Question: Now I know there are lots of other questions out there with the same problem, however, none of them are crashing at the point mine is.
'''
public func tableView(_ tableView: UITableView, cellForRowAt indexPath: IndexPath) -> UITableViewCell {
let cell = tableView.dequeueReusableCell(withIdentifier: "customCell") as! CustomTableViewCell
cell.selectionStyle = UITableViewCellSelectionStyle.none
cell.cellView.layer.cornerRadius = cell.cellView.frame.height / 2
cell.animalLbl.text = elements[indexPath.row]
cell.animalImage.image = UIImage(named: elements[indexPath.row])
cell.animalImage.layer.cornerRadius = cell.animalImage.frame.height / 2
return cell
}
'''
> return cell
That is the line that's causing my problems. My array is only 10 items long and it is working fine on the simulator. It was also working fine on my iPad before I added all the images in on the table view.
Here is my array as asked:
'''
let elements = ["The Perfect Apps", "Soft Boiled", "Medium Boiled", "Hard Boiled", "Scrambled","Fried", "Poached", "Rate", "Credits","Website"]
'''

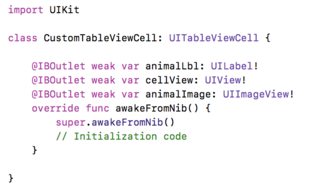
Answer: My problem, in the end, was that my image files were too big and so took too much memory to load. All I had to do was reduce the quality of them.